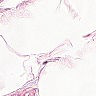
Metastatic tissue present: no